Question: I'm a real beginner in Java and am trying to redirect the console output to a TextArea of a GUI I made in Java (Netbeans).
This is part of a bigger project but I first created a small program which outputs data to the console and a GUI which only reads this one line.
Could somebody help me to get this done? I've tried already several solutions containing append, JFrame etc. still without success.
Thank you in advance!
The program to display text on the console is:
'''
public class ConsoleToGUI {
public void run(){
for (int i = 0; i < 5; i++){
System.out.println("Test program");
}
}
public static void main(String[] args){
ConsoleToGUI ctg = new ConsoleToGUI();
ctg.run();
}
'''
The GUI I've created with a TextArea :

Underneath I've posted the three classes (including the GUI code) which I've adjusted thanks to dosenfant's solution, thank you! However, I might still be doing something wrong since it is not working as of yet.
Please your advise!
'''
import java.io.PrintStream;
import javax.swing.*;
public class ConsoleToGUI {
public ConsoleToGUI() {
DisplayUI gui = new DisplayUI();
System.setOut(new PrintStream(new RedirectingOutputStream(gui), true));
gui.start();
}
public void run(){
for (int i = 0; i < 5; i++){
JTextArea jTextArea1 = new JTextArea();
System.out.println("Test program");
}
}
public static void main(String[] args){
ConsoleToGUI ctg = new ConsoleToGUI();
ctg.run();
}
}
'''
'''
public class DisplayUI extends javax.swing.JFrame {
/**
* Creates new form DislapUI
*/
public DisplayUI() {
initComponents();
}
/**
* This method is called from within the constructor to initialize the form.
* WARNING: Do NOT modify this code. The content of this method is always
* regenerated by the Form Editor.
*/
@SuppressWarnings("unchecked")
// <editor-fold defaultstate="collapsed" desc="Generated Code">
private void initComponents() {
jPanel1 = new javax.swing.JPanel();
jScrollPane1 = new javax.swing.JScrollPane();
jTextArea1 = new javax.swing.JTextArea();
setDefaultCloseOperation(javax.swing.WindowConstants.EXIT_ON_CLOSE);
jPanel1.setBorder(javax.swing.BorderFactory.createTitledBorder(null,
"Console Output: ",
javax.swing.border.TitledBorder.DEFAULT_JUSTIFICATION,
javax.swing.border.TitledBorder.DEFAULT_POSITION, new
java.awt.Font("Tahoma", 1, 11), new java.awt.Color(51, 153, 255))); //
NOI18N
jTextArea1.setEditable(false);
jTextArea1.setColumns(20);
jTextArea1.setRows(5);
jScrollPane1.setViewportView(jTextArea1);
javax.swing.GroupLayout jPanel1Layout = new
javax.swing.GroupLayout(jPanel1);
jPanel1.setLayout(jPanel1Layout);
jPanel1Layout.setHorizontalGroup(
jPanel1Layout.createParallelGroup(javax.swing.GroupLayout.Alignment.LEADING)
.addGroup(jPanel1Layout.createSequentialGroup()
.addContainerGap()
.addComponent(jScrollPane1, javax.swing.GroupLayout.DEFAULT_SIZE, 348, Short.MAX_VALUE)
.addContainerGap())
);
jPanel1Layout.setVerticalGroup(
jPanel1Layout.createParallelGroup(javax.swing.GroupLayout.Alignment.LEADING)
.addGroup(jPanel1Layout.createSequentialGroup()
.addContainerGap()
.addComponent(jScrollPane1, javax.swing.GroupLayout.PREFERRED_SIZE, 70, javax.swing.GroupLayout.PREFERRED_SIZE)
.addContainerGap(15, Short.MAX_VALUE))
);
javax.swing.GroupLayout layout = new javax.swing.GroupLayout(getContentPane());
getContentPane().setLayout(layout);
layout.setHorizontalGroup(
layout.createParallelGroup(javax.swing.GroupLayout.Alignment.LEADING)
.addGroup(layout.createSequentialGroup()
.addContainerGap()
.addComponent(jPanel1, javax.swing.GroupLayout.DEFAULT_SIZE, javax.swing.GroupLayout.DEFAULT_SIZE, Short.MAX_VALUE)
.addContainerGap())
);
layout.setVerticalGroup(
layout.createParallelGroup(javax.swing.GroupLayout.Alignment.LEADING)
.addGroup(layout.createSequentialGroup()
.addContainerGap()
.addComponent(jPanel1, javax.swing.GroupLayout.PREFERRED_SIZE, javax.swing.GroupLayout.DEFAULT_SIZE, javax.swing.GroupLayout.PREFERRED_SIZE)
.addContainerGap(javax.swing.GroupLayout.DEFAULT_SIZE, Short.MAX_VALUE))
);
pack();
}// </editor-fold>
/**
* @param args the command line arguments
*/
public static void main(String args[]) {
/* Set the Nimbus look and feel */
//<editor-fold defaultstate="collapsed" desc=" Look and feel setting code (optional) ">
/* If Nimbus (introduced in Java SE 6) is not available, stay with the default look and feel.
* For details see http://download.oracle.com/javase/tutorial/uiswing/lookandfeel/plaf.html
*/
try {
for (javax.swing.UIManager.LookAndFeelInfo info : javax.swing.UIManager.getInstalledLookAndFeels()) {
if ("Nimbus".equals(info.getName())) {
javax.swing.UIManager.setLookAndFeel(info.getClassName());
break;
}
}
} catch (ClassNotFoundException ex) {
java.util.logging.Logger.getLogger(DisplayUI.class.getName()).log(java.util.logging.Level.SEVERE, null, ex);
} catch (InstantiationException ex) {
java.util.logging.Logger.getLogger(DisplayUI.class.getName()).log(java.util.logging.Level.SEVERE, null, ex);
} catch (IllegalAccessException ex) {
java.util.logging.Logger.getLogger(DisplayUI.class.getName()).log(java.util.logging.Level.SEVERE, null, ex);
} catch (javax.swing.UnsupportedLookAndFeelException ex) {
java.util.logging.Logger.getLogger(DisplayUI.class.getName()).log(java.util.logging.Level.SEVERE, null, ex);
}
//</editor-fold>
//</editor-fold>
/* Create and display the form */
java.awt.EventQueue.invokeLater(new Runnable() {
public void run() {
new DisplayUI().setVisible(true);
}
});
}
public void start() {
jPanel1.setVisible(true);
}
public void appendText(String text) {
jTextArea1.append(text);
}
// Variables declaration - do not modify
private javax.swing.JPanel jPanel1;
private javax.swing.JScrollPane jScrollPane1;
private javax.swing.JTextArea jTextArea1;
// End of variables declaration
'''
}
import java.io.IOException;
import java.io.OutputStream;
'''
public class RedirectingOutputStream extends OutputStream {
private DisplayUI gui;
public RedirectingOutputStream(DisplayUI gui) {
this.gui = gui;
}
@Override
public void write(int b) throws IOException {
gui.appendText(String.valueOf((char) b));
}
}
'''
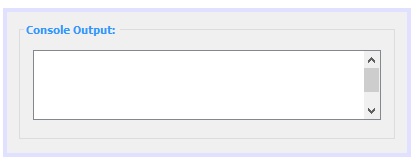
Answer: If your goal is to catch all output to 'System.out' (what your code snippet suggests to me) you might want to do the following:
1. Create a subclass of PrintStream which in its write methods also (or exclusively) redirects to the text area.
2. Set the new PrintStream as System.out
See <URL>.
---
Example:
'''
package example;
import java.io.PrintStream;
public class ConsoleToGUI {
public ConsoleToGUI() {
GUI gui = new GUI();
System.setOut(new PrintStream(new RedirectingOutputStream(gui), true));
gui.start();
}
public void run() {
for (int i = 0; i < 5; i++) {
System.out.println("Test program");
}
}
public static void main(String[] args) {
ConsoleToGUI ctg = new ConsoleToGUI();
ctg.run();
}
}
'''
---
'''
package example;
import java.awt.BorderLayout;
import javax.swing.JFrame;
import javax.swing.JTextArea;
public class GUI {
private JTextArea textArea;
private JFrame frame;
public GUI() {
frame = new JFrame("Example");
frame.setBounds(0, 0, 600, 400);
frame.setDefaultCloseOperation(JFrame.EXIT_ON_CLOSE);
textArea = new JTextArea();
frame.getContentPane().add(textArea, BorderLayout.CENTER);
}
public void start() {
frame.setVisible(true);
}
public void appendText(String text) {
textArea.append(text);
}
}
'''
---
'''
package example;
import java.io.IOException;
import java.io.OutputStream;
public class RedirectingOutputStream extends OutputStream {
private GUI gui;
public RedirectingOutputStream(GUI gui) {
this.gui = gui;
}
@Override
public void write(int b) throws IOException {
gui.appendText(String.valueOf((char) b));
}
}
'''